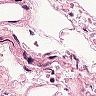
Metastatic tissue present: no